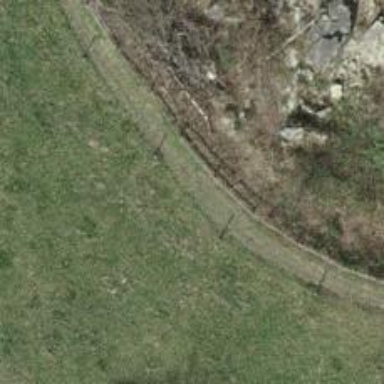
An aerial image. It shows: Fence is in the image.